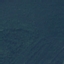
Land use / land cover class: Forest